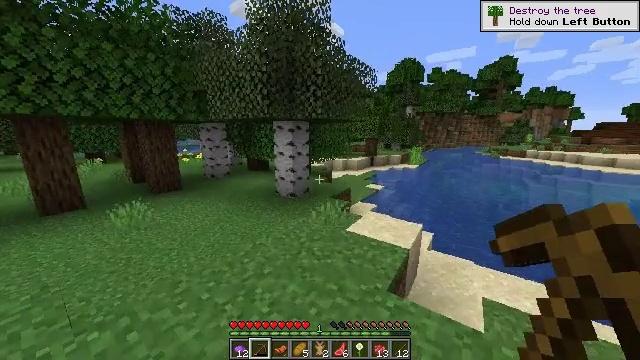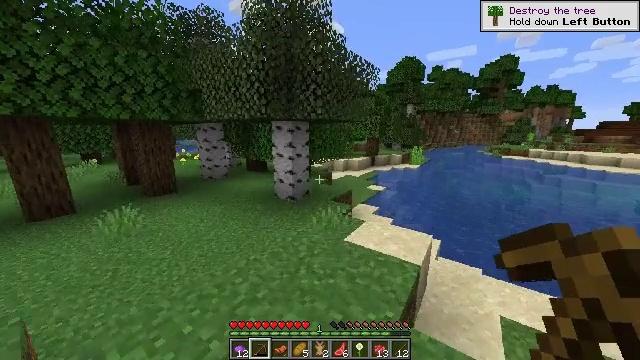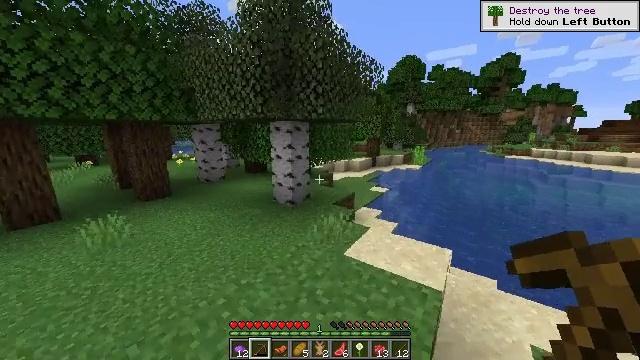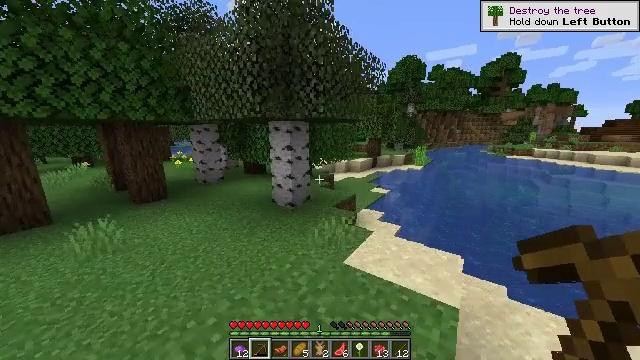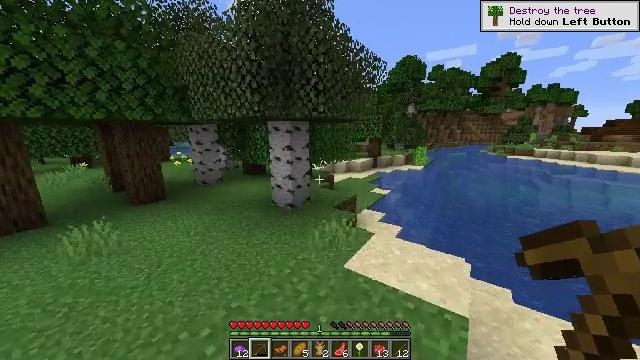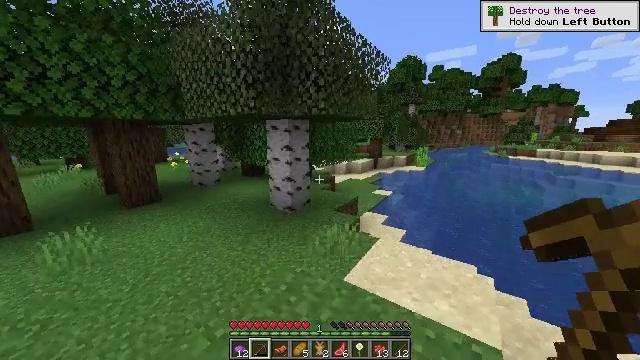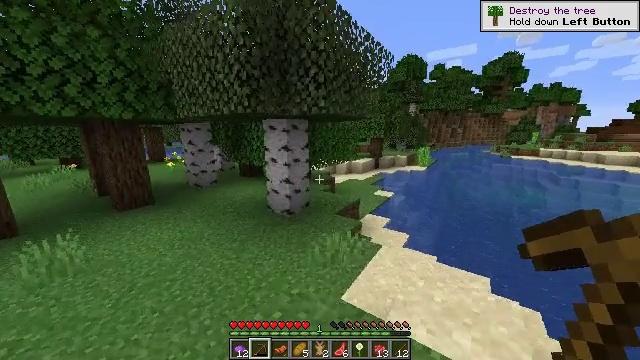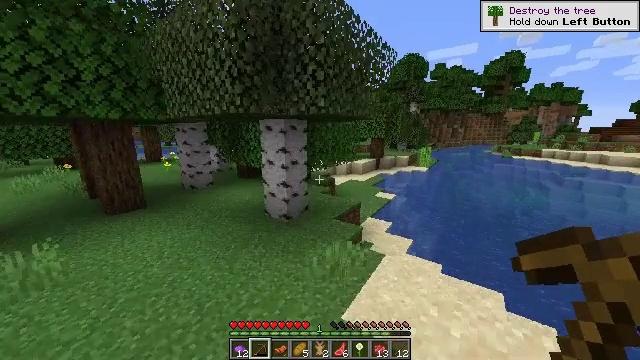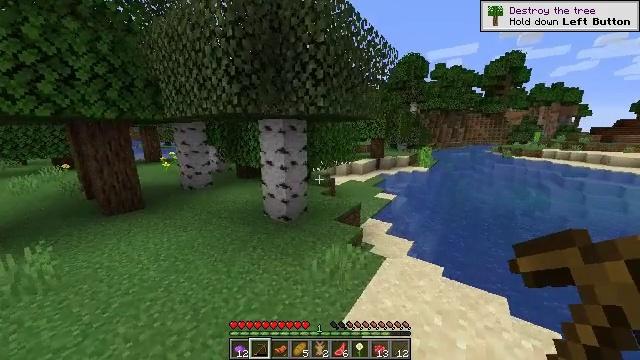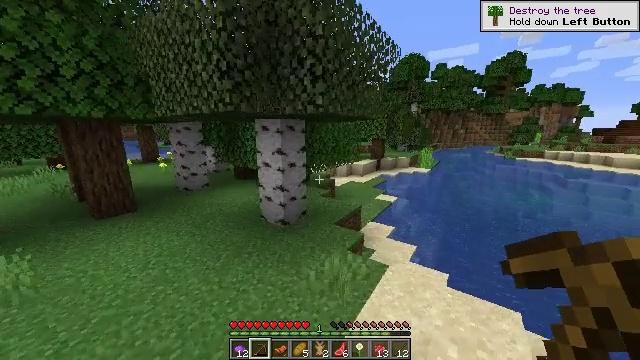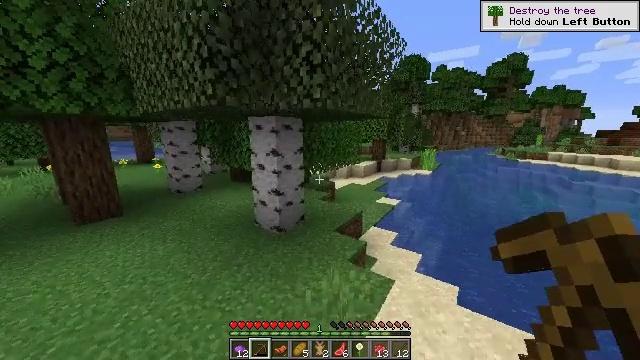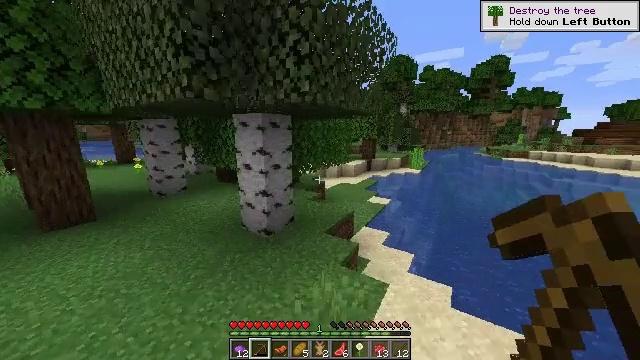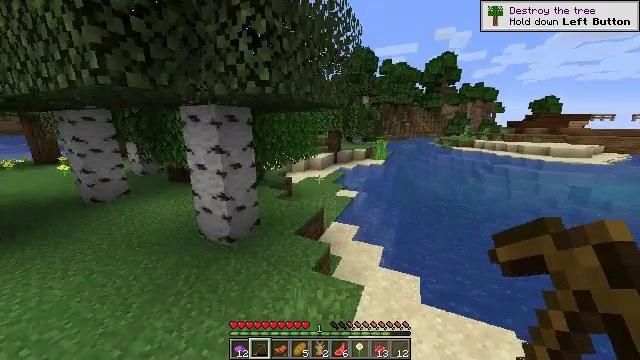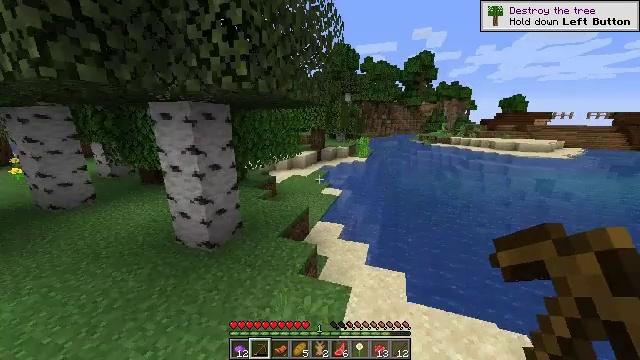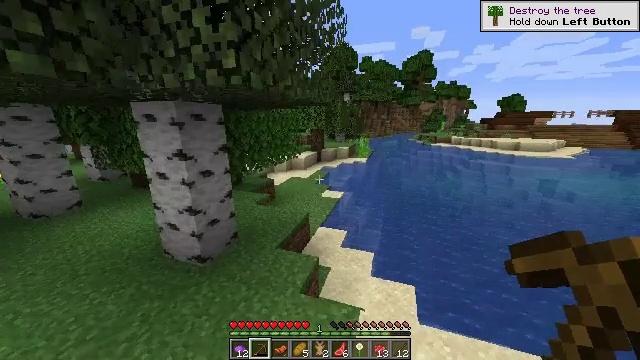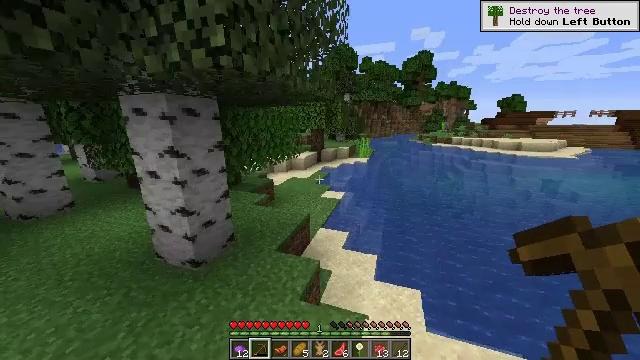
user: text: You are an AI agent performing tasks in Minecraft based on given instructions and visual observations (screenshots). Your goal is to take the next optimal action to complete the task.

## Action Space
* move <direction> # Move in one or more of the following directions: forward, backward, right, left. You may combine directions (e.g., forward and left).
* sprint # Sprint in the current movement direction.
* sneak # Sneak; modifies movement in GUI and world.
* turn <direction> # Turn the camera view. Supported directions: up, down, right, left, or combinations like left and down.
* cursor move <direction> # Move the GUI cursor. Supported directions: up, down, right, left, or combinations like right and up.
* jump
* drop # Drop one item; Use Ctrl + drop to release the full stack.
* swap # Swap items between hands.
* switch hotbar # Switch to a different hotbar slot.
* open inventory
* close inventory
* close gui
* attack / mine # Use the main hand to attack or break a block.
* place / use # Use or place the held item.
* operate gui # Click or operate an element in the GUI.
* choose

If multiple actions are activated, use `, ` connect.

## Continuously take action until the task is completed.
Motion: motion action
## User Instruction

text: Mine the sugar cane near rivers.
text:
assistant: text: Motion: move forward
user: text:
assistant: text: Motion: move forward
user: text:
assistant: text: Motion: move forward
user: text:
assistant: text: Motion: move forward
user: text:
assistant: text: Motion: move forward
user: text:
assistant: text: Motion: move forward
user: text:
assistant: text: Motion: move forward
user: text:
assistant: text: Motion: move forward
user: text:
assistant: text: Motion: move forward
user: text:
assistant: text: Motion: move forward
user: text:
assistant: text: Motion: move forward, turn right
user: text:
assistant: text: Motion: move forward, turn right and down
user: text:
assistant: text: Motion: move forward, turn right
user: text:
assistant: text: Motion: move forward
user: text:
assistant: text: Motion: move forward
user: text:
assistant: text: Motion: move forward
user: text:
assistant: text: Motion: move forward
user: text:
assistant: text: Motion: move forward
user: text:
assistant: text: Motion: move forward
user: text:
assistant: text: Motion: move forward
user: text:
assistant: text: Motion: move forward
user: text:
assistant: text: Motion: move forward
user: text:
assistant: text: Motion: move forward
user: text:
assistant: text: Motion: move forward
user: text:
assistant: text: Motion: move forward
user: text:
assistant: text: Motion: move forward
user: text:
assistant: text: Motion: move forward
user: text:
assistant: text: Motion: move forward
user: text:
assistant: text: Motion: move forward
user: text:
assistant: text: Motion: move forward